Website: apple
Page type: customer-info-address
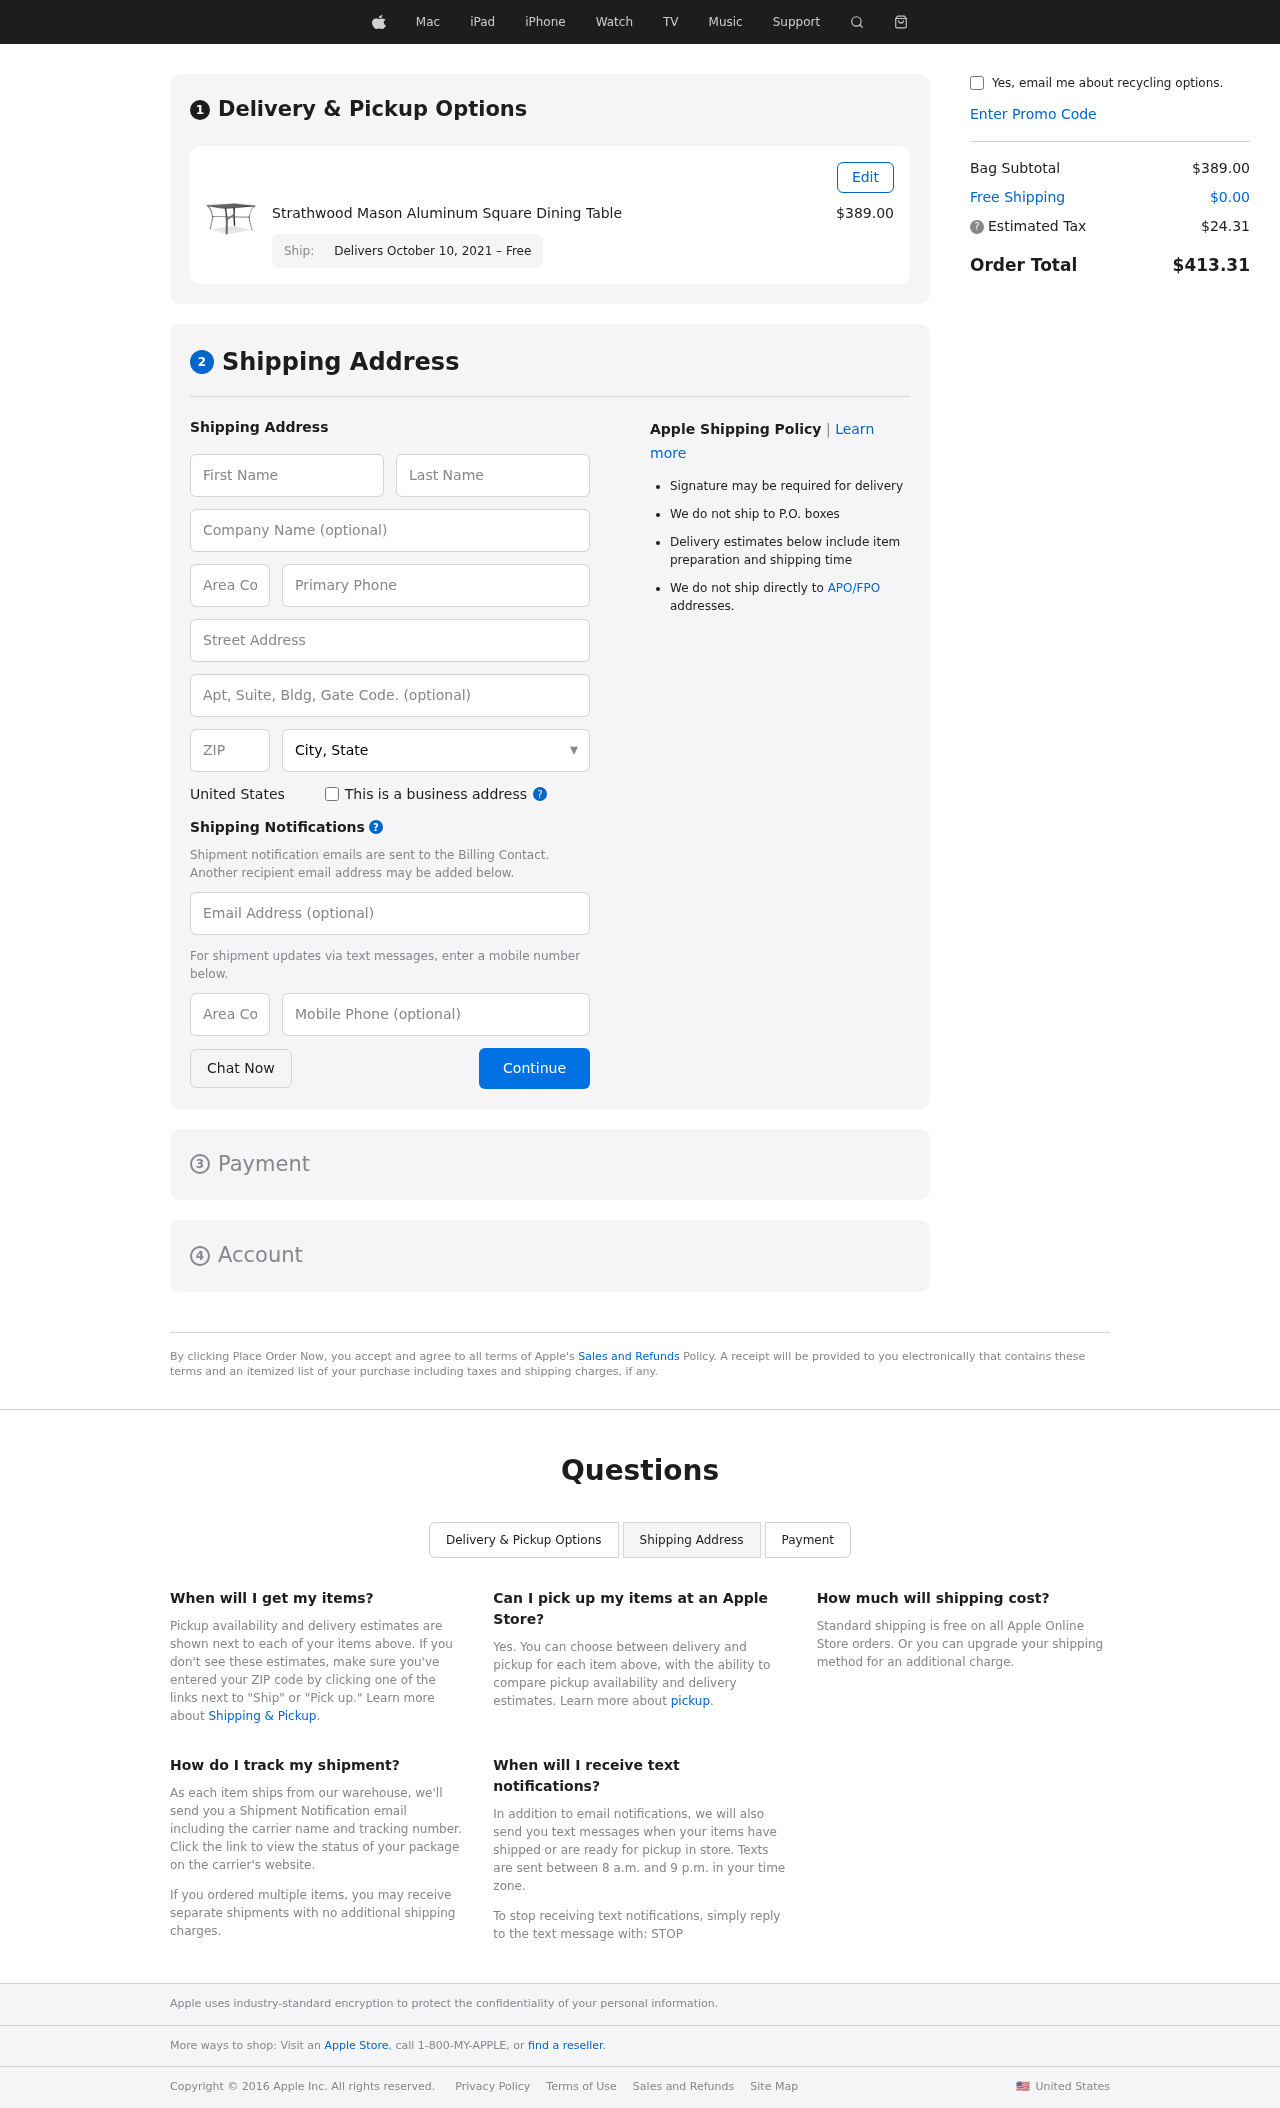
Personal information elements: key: PII_CITY_STATE
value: Robinsonburgh, VI
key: PII_COMPANY
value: Mcneil and Sons
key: PII_COUNTRY
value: United States
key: PII_EMAIL
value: seanhicks@hotmail.com
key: PII_FIRSTNAME
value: Sean
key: PII_LASTNAME
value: Hicks
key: PII_PHONE
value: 9928732094
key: PII_PHONE_AREA
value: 992
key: PII_POSTCODE
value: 76985
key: PII_STREET
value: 779 Jerry Square
Product elements: key: PRODUCT1_NAME
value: Strathwood Mason Aluminum Square Dining Table
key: PRODUCT1_PRICE
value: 389
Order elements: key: ORDER_DELIVERY_DATE
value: Delivers October 10, 2021 – Free
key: ORDER_SUBTOTAL
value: $389.00
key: ORDER_SHIPPING_COST
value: $0.00
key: ORDER_TAX
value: $24.31
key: ORDER_TOTAL
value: $413.31